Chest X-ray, PA view. Patient: 59 years old, sex M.
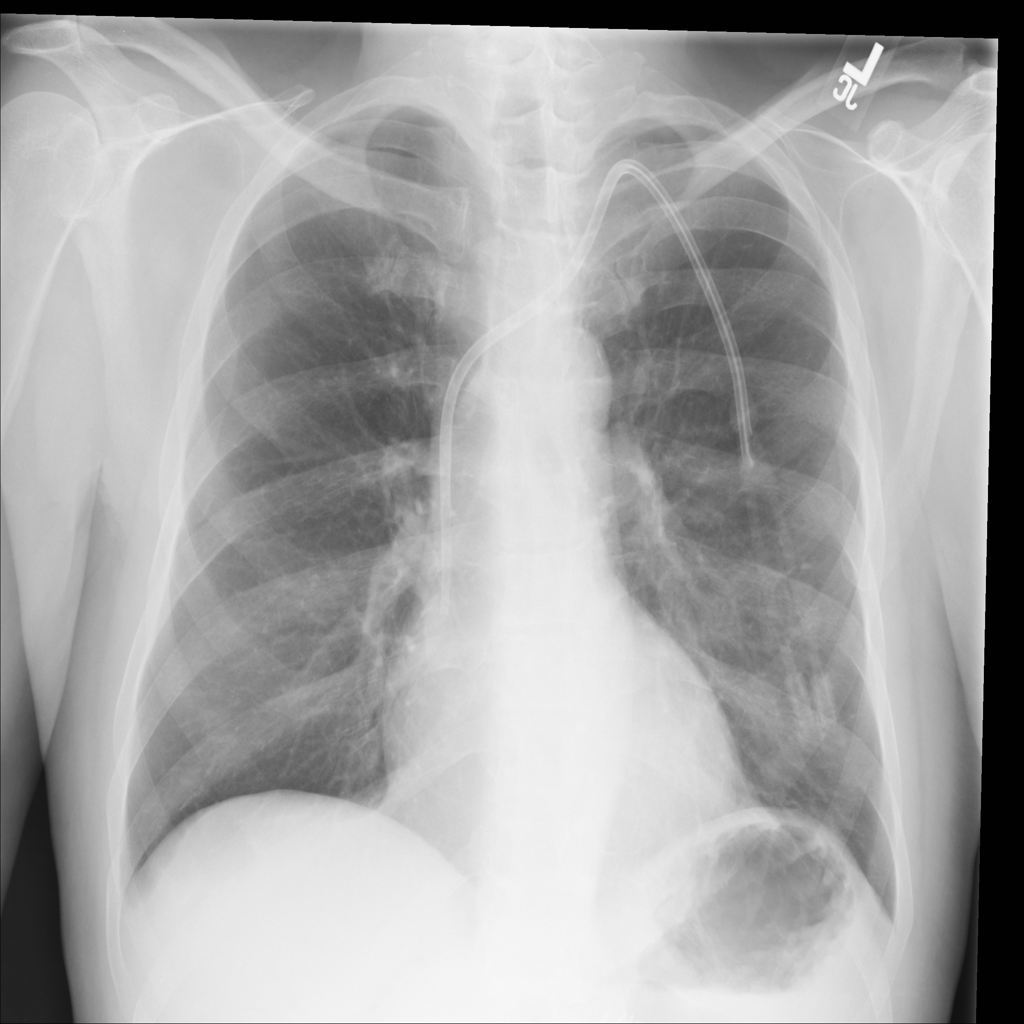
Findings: No Finding